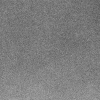
Atmospheric dust classification: dusty